Question: It's been a while since I worked on any android projects. I started a new project yesterday in the ADT that google now provides, but I'm having trouble editing the activity using the graphical interface. Every time I place an new button in the activity, its snaps to the top left corner. When I drag it to a different location, it always snaps back. I don't recall that this used to happen when I was using juno.

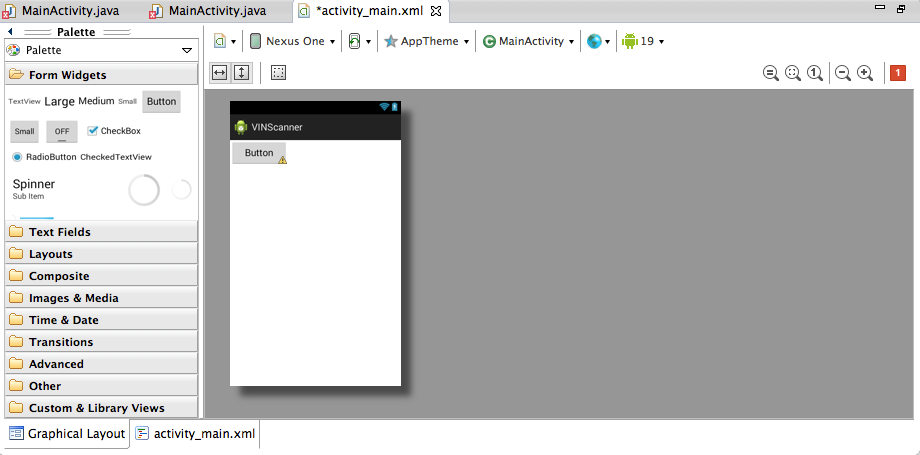
Answer: Apparently it was caused by using a FrameLayout, <URL>
I had to change the activity to RelativeLayout by editing the xml:
<URL>
'''
<RelativeLayout xmlns:android="http://schemas.android.com/apk/res/android"
xmlns:tools="http://schemas.android.com/tools"
android:id="@+id/container"
android:layout_width="match_parent"
android:layout_height="match_parent"
tools:context="com.example.project.MainActivity"
tools:ignore="MergeRootFrame" >
<Button
android:id="@+id/button1"
android:layout_width="108dp"
android:layout_height="wrap_content"
android:layout_alignParentTop="true"
android:layout_centerHorizontal="true"
android:layout_marginTop="181dp"
android:text="Button" />
</RelativeLayout>
'''
To change it from the the graphical interface, expand "layouts" on the left, then drag relative layout to the screen.